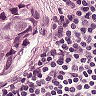
Metastatic tissue present: yes